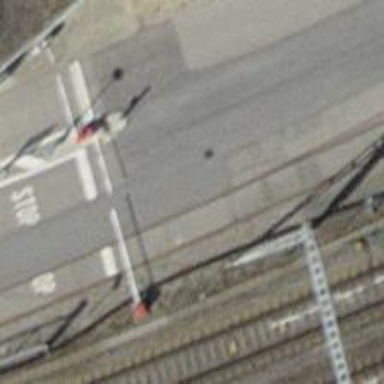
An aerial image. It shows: Railway switch.